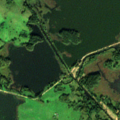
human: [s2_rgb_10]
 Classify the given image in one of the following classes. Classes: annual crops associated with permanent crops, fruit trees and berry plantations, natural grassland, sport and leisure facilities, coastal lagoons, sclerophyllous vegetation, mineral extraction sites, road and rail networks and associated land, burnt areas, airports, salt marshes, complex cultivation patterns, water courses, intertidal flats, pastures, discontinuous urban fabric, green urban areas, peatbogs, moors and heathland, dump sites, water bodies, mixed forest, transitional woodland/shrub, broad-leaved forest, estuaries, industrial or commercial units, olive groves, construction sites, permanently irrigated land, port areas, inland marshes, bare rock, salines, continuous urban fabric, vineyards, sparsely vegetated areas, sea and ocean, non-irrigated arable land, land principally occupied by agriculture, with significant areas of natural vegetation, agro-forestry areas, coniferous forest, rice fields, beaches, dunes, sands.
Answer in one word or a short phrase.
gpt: pastures, transitional woodland/shrub, water bodies